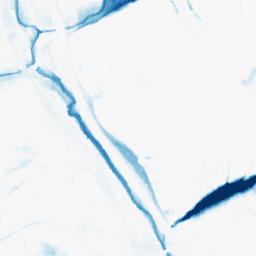
Category: morphological
Decomposition family: morphological_ellipse
Decomposition parameters: operation: closing
width: 30
height: 10
Upsampling method: sinc_hamming
Upsampling parameters: scale: 4
kernel_size: 8
Upsampling scale: 4